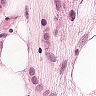
Metastatic tissue present: yes